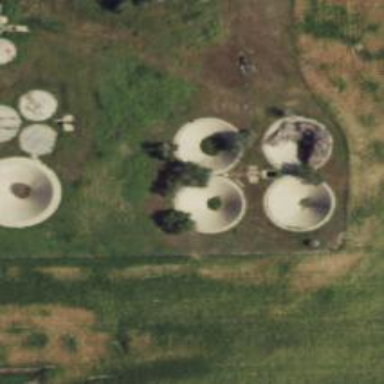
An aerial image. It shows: Silo.